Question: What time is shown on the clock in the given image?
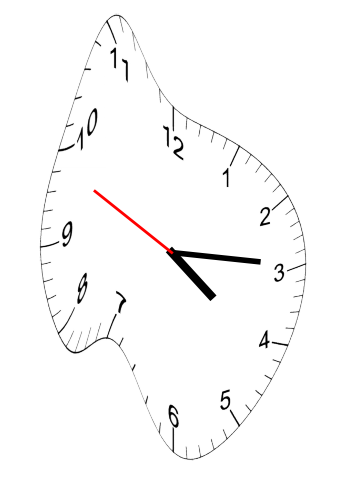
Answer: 04:14:49